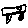
Label: car